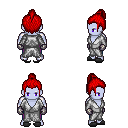
a pixel art fantasy rpg character, male body template, dark elf, purple skin, white robe, magenta pants, red short topknot hairstyle, metal gloves, gray slippers, four views (front, back, left, right), 2x2 character sprite sheet, small pixel art, hard edges, no anti-aliasing